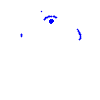
Particle: electron